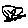
Label: tree